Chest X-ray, AP view. Patient: 46 years old, sex M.
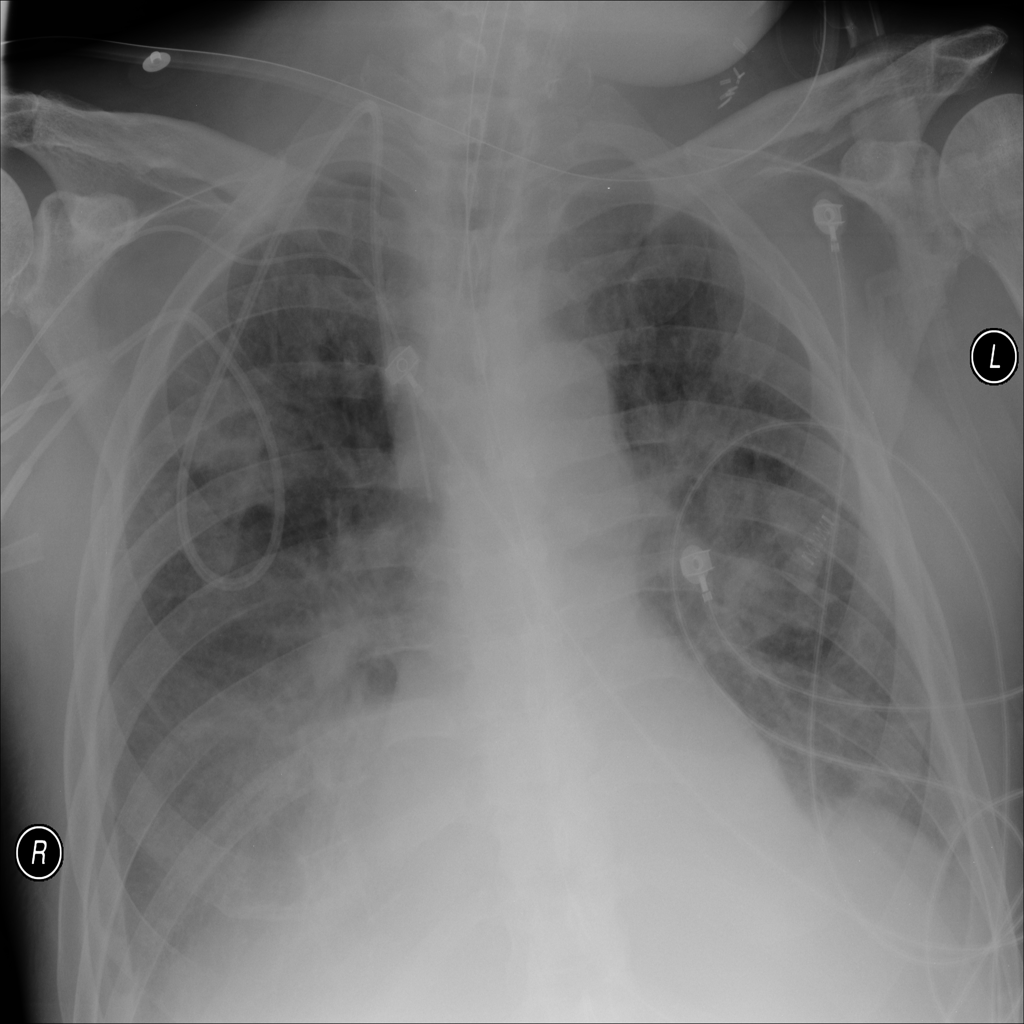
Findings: No Finding